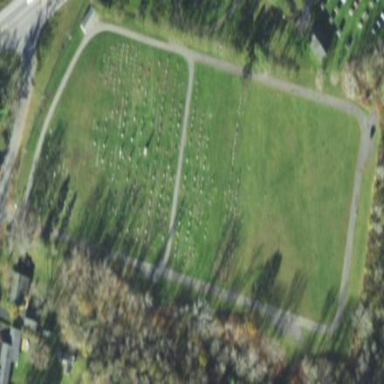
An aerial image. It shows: Cemetery.